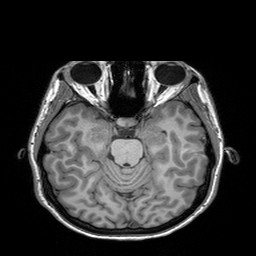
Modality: T1w
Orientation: coronal